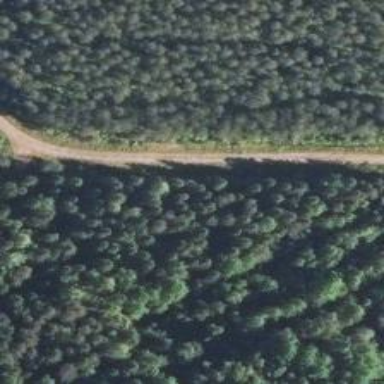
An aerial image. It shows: Unclassified road.